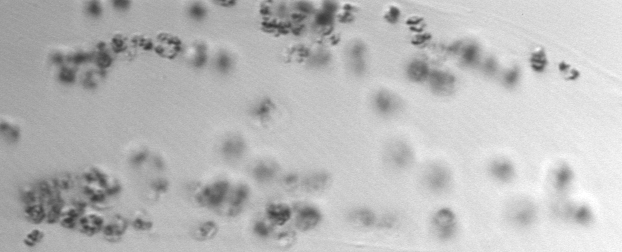
Label: Phaeocystis